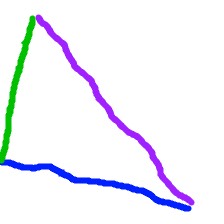
Shape: triangle